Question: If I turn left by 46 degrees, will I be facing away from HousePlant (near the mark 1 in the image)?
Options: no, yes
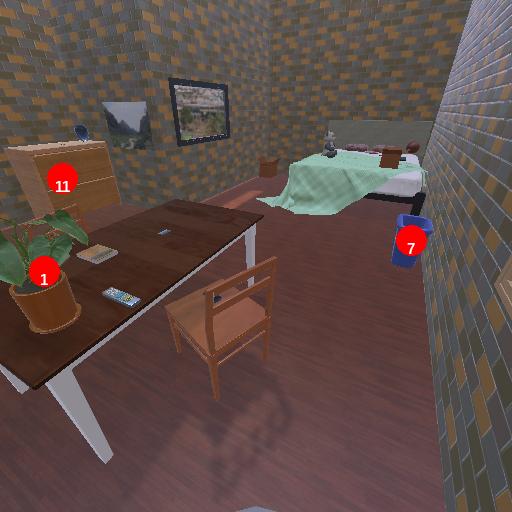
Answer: no